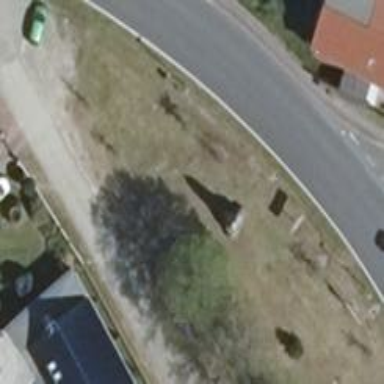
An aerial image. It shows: Historical war memorial.